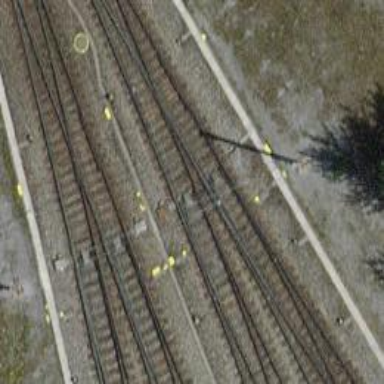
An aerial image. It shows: Railway switch.